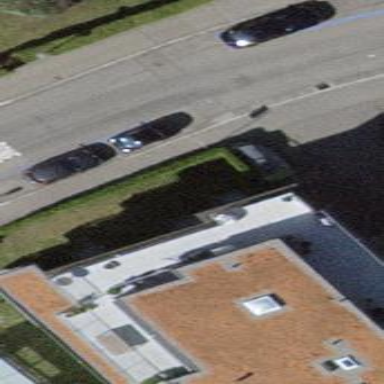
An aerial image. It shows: Building with flat roof.